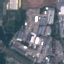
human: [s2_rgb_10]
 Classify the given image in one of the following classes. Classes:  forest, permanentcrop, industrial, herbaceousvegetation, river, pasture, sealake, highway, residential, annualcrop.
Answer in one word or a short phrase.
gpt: Industrial